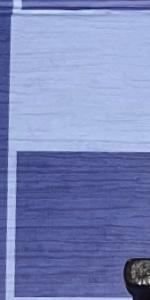
Label: Empty